Question: I have a class for which I have implemented a custom hashCode() and equals(Object) method using the Eclipse method generator. Each object of the class has a String field called 'mUid' which should be unique and is enough to determine equality. The overridden methods look like this:
'''
@Override
public int hashCode() {
final int prime = 31;
int result = 1;
result = prime * result + ((mUid == null) ? 0 : mUid.hashCode());
return result;
}
@Override
public boolean equals(Object obj) {
if (this == obj)
return true;
if (obj == null)
return false;
if (getClass() != obj.getClass())
return false;
DataSource other = (DataSource) obj;
if (mUid == null) {
if (other.mUid != null)
return false;
} else if (!mUid.equals(other.mUid))
return false;
return true;
}
'''
But for some reason, when I compare two objects of my class, it always returns false. I've stepped through the code with a debugger and can determine that the mUid strings are the same. But my 'equals(Object)' method always returns false at the line
'if (!mUid.equals(other.mUid)) {return false;}'.
This means the String equals() method is saying the strings are not equal. But, in the debugger I can see that even their hashcodes are equal.
Here is a debugging screenshot:

Can anyone please explain what is happening?
Thanks.
## Update: It works!
I should point out that I am not calling the equals(...) method directly, but rather from 'List<DataSource> list.contains(DataSource)'. It turns out that if I step through the 'equals(Object)' code, it shows me that it returns false for comparing every object in the list (even if there is a match). But it seems the 'List.contains()' method returns the right value (true or false) anyway. Don't know why this is, but it works. I had an extra semicolon after the 'if(list.contains(dataSource));' so I could not rightly see that 'contains()' was working fine. .
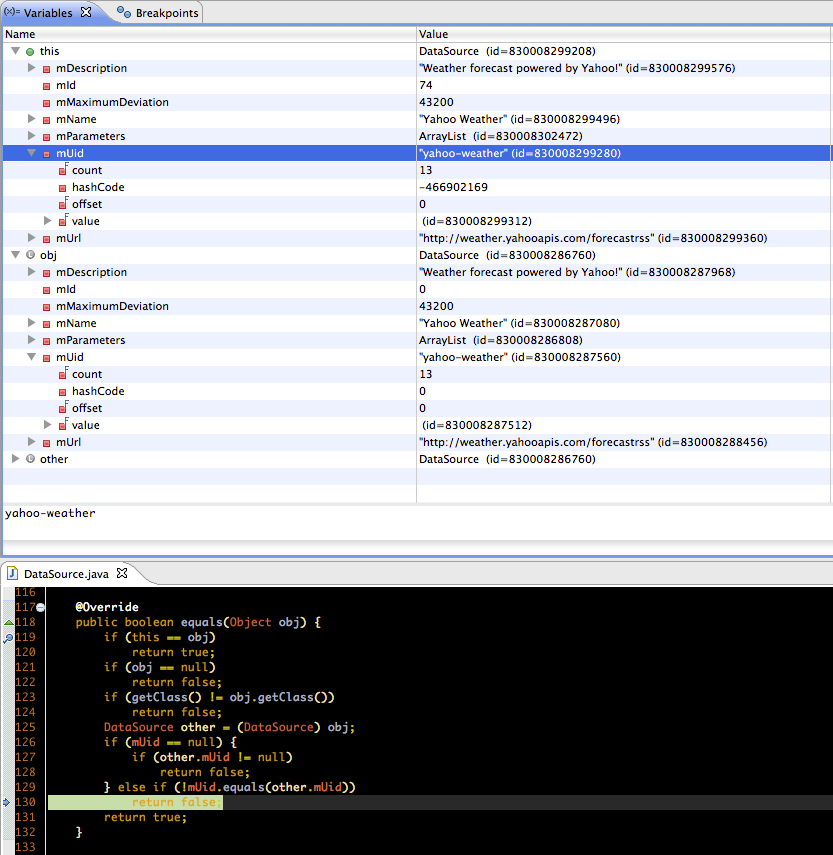
Answer: Your method should work. I just tested with this code and it worked fine:
'''
public class DataSource {
private String mUid;
public DataSource(String m) {
mUid = m;
}
@Override
public int hashCode() {
final int prime = 31;
int result = 1;
result = prime * result + ((mUid == null) ? 0 : mUid.hashCode());
return result;
}
@Override
public boolean equals(Object obj) {
if (this == obj)
return true;
if (obj == null)
return false;
if (getClass() != obj.getClass())
return false;
DataSource other = (DataSource) obj;
if (mUid == null) {
if (other.mUid != null)
return false;
} else if (!mUid.equals(other.mUid))
return false;
return true;
}
/**
* @param args
*/
public static void main(String[] args) {
// TODO Auto-generated method stub
DataSource ds1 = new DataSource("test");
DataSource ds2 = new DataSource("test");
System.out.println(ds1.equals(ds2));
}
}
'''
The console output was "true";
When I changed the code to 'DataSource ds2 = new DataSource("test1");' it returned "false";